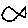
Label: fish